Field crop: maize
Growth stage: 2
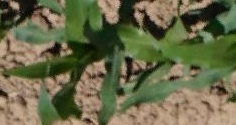
Species: maize